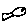
Label: fish